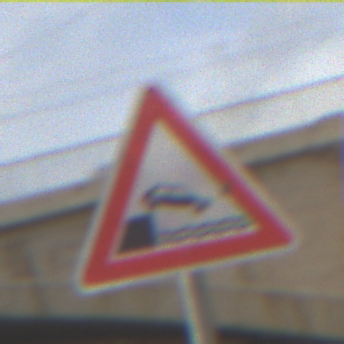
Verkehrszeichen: Ufer
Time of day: MorningAfternoon
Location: Outdoor (Suburban)
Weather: PartlyCloudy
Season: NotSpecified
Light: Natural